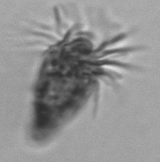
Label: Strombidium_tintinnodes